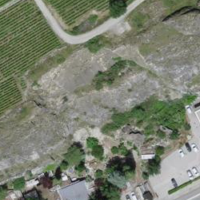
EUNIS habitat code: 40
Species observed at this site:
Prunus mahaleb
Berberis vulgaris
Potentilla verna
Erodium cicutarium